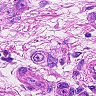
Metastatic tissue present: yes